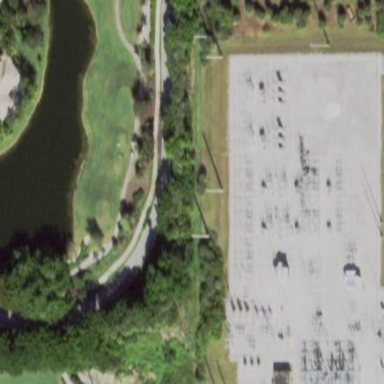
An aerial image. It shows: Outdoor substation at the transmission level.